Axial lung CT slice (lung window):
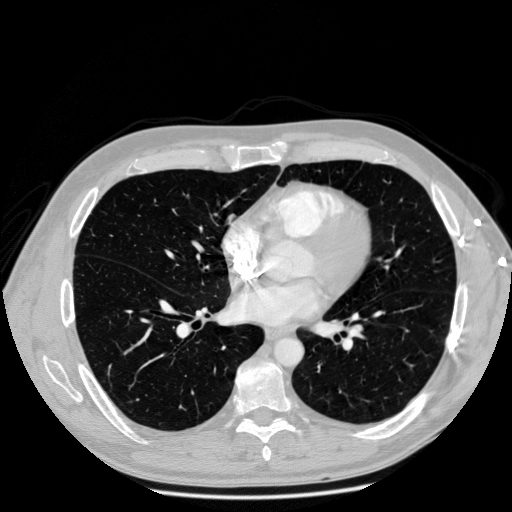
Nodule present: no